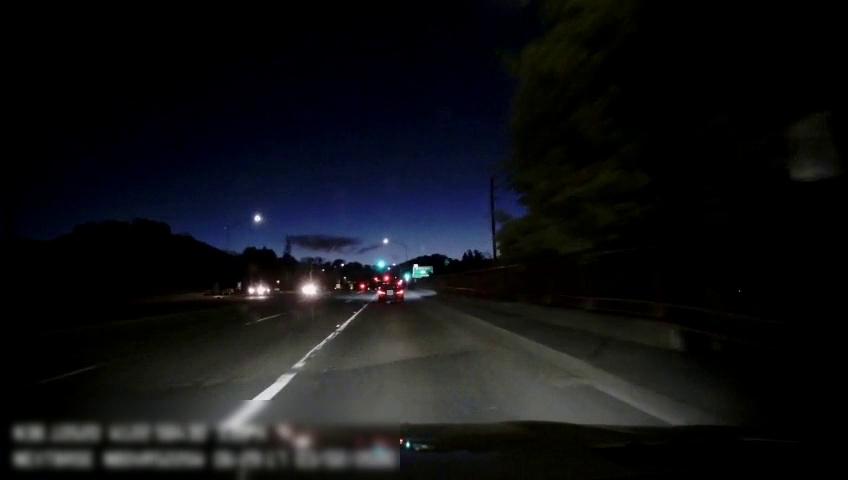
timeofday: Night
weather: Other
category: Drivable Space
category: Vehicles | Car
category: Vehicles | Car
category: Vehicles | Car
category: Lanes | Current Lane
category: Lanes | Alternate Lane
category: Traffic | Signs